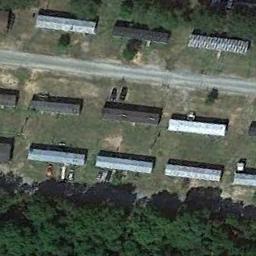
Label: residential